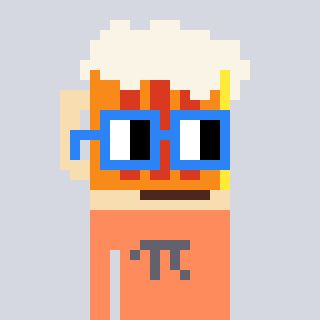
a pixel art character with square blue glasses, a beer-shaped head and a peachy-colored body on a cool background